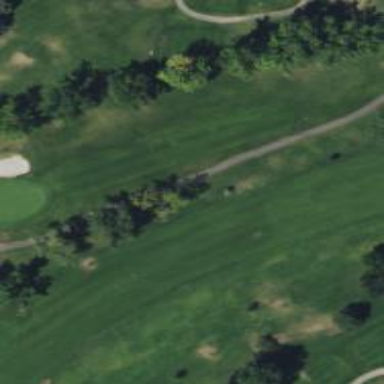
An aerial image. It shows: Golf hole.